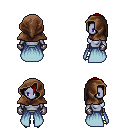
a pixel art fantasy rpg character, female body template, dark elf, purple skin, overskirt, teal pants, red bangs hairstyle, cloth hood, metal gloves, gold boots, four views (front, back, left, right), 2x2 character sprite sheet, small pixel art, hard edges, no anti-aliasing